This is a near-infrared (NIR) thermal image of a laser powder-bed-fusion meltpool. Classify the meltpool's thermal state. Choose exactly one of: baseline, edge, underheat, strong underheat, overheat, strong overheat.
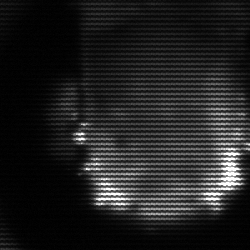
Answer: baseline